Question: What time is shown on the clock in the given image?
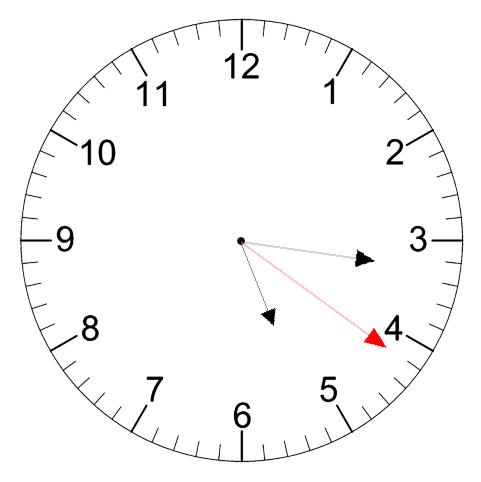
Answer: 05:16:21